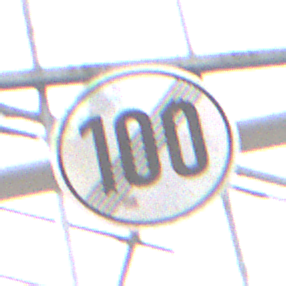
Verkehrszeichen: EndeGeschwindigkeit100
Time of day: Midday
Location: Roofed (Special)
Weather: Overcast
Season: NotSpecified
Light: Natural